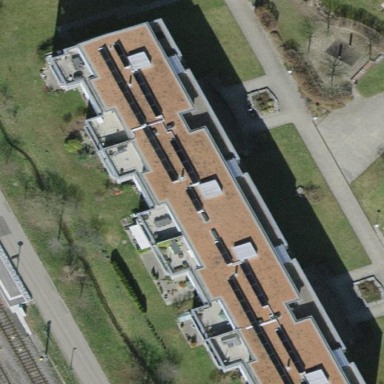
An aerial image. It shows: Flat-roofed apartment building.